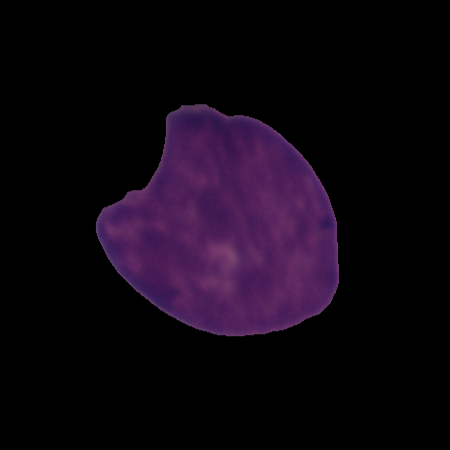
Label: cancer